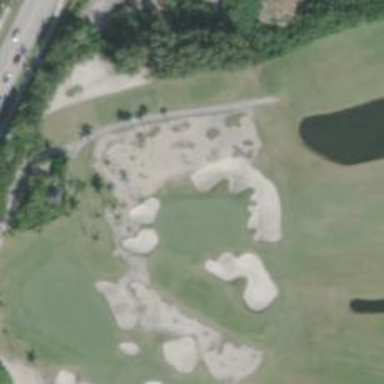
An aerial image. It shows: Sandy area is golf bunker.